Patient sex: F
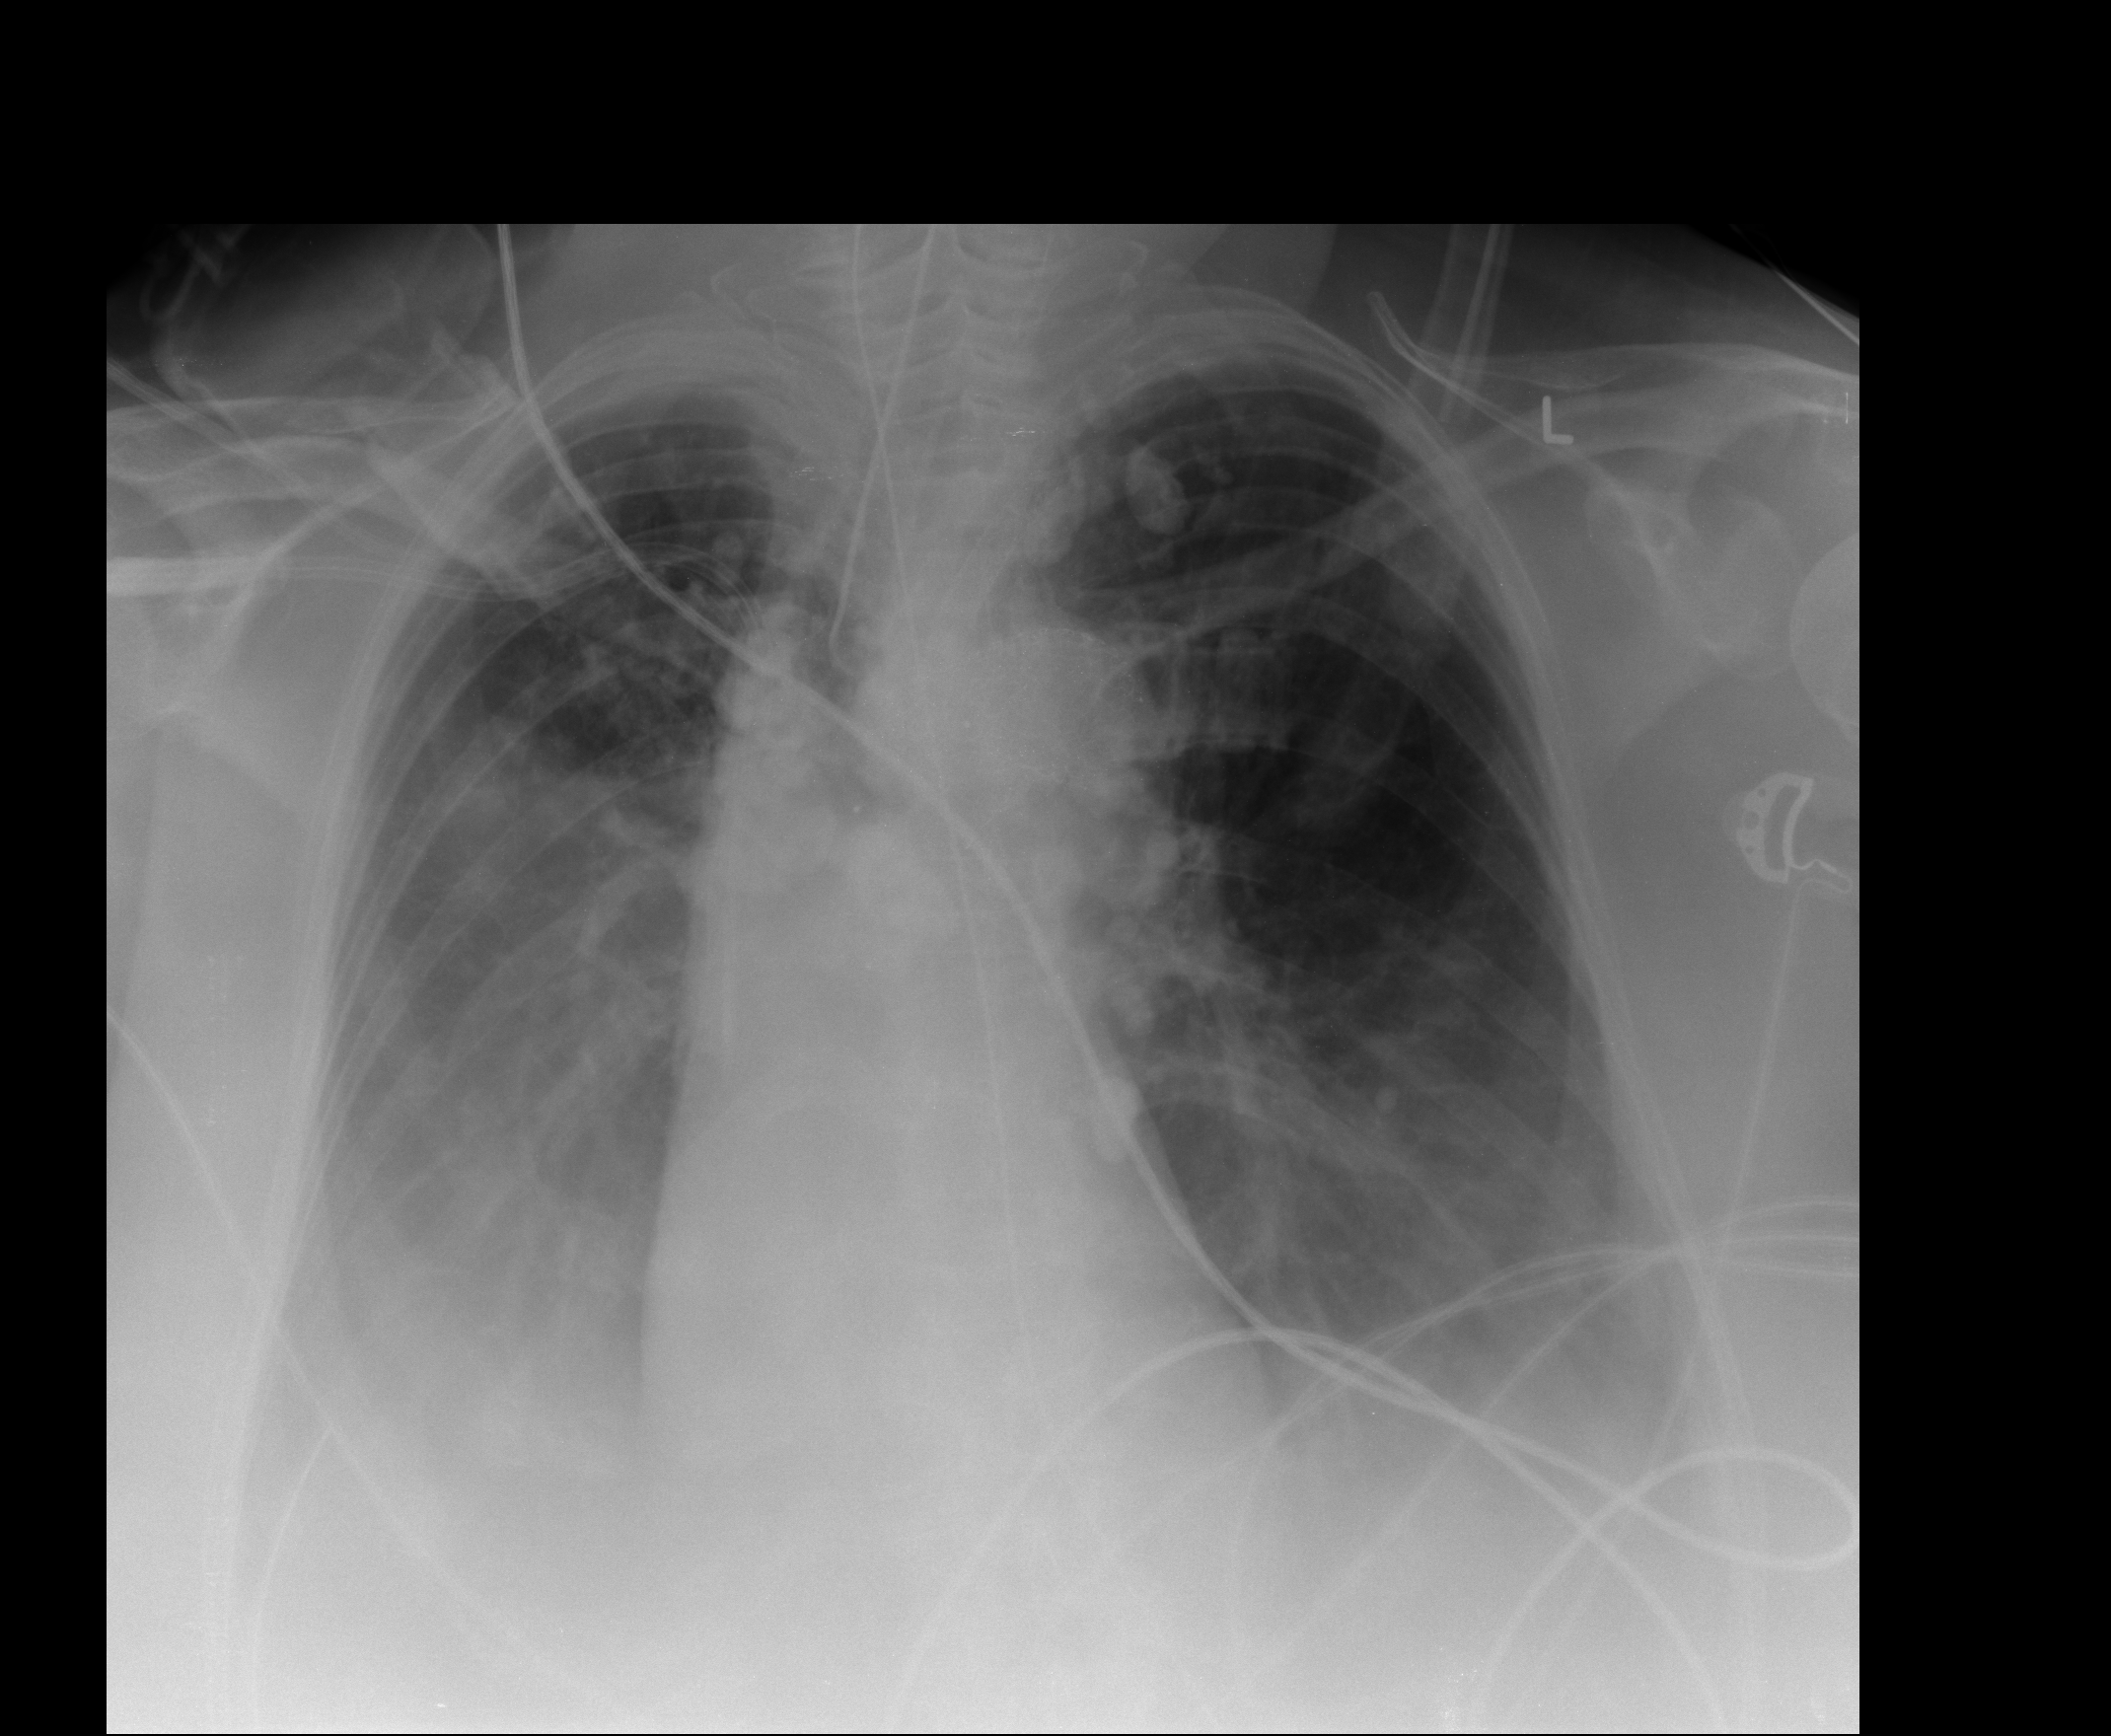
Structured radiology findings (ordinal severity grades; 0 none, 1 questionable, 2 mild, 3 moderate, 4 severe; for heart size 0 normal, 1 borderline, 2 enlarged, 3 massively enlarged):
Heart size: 0
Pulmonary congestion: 1
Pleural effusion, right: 3
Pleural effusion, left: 2
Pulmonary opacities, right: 0
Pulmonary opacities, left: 0
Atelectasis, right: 2
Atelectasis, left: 2